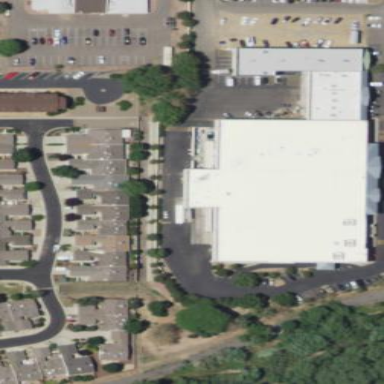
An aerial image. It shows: Supermarket building.